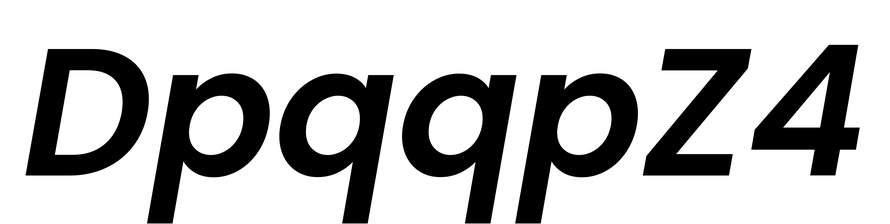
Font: Poppins-SemiBoldItalic